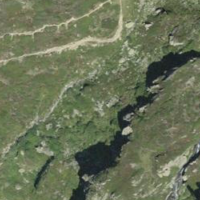
EUNIS habitat code: 23
Species observed at this site:
Pyrrhocorax graculus